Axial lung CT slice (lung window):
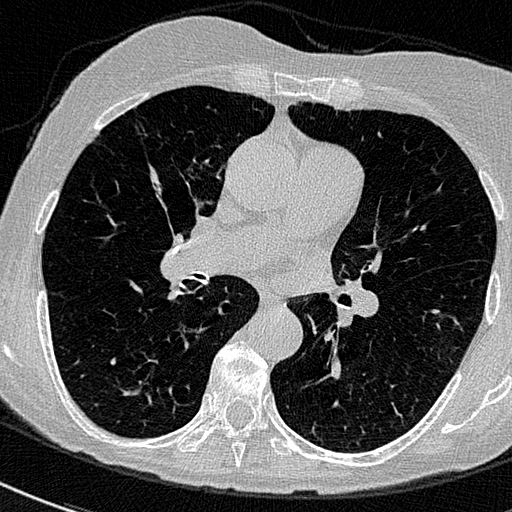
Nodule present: no